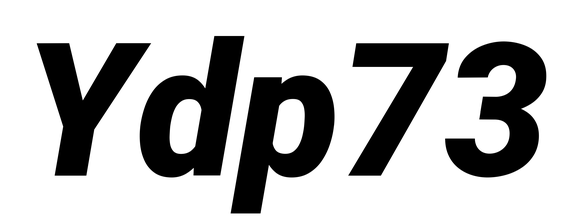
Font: Roboto-Italic_Black_Italic